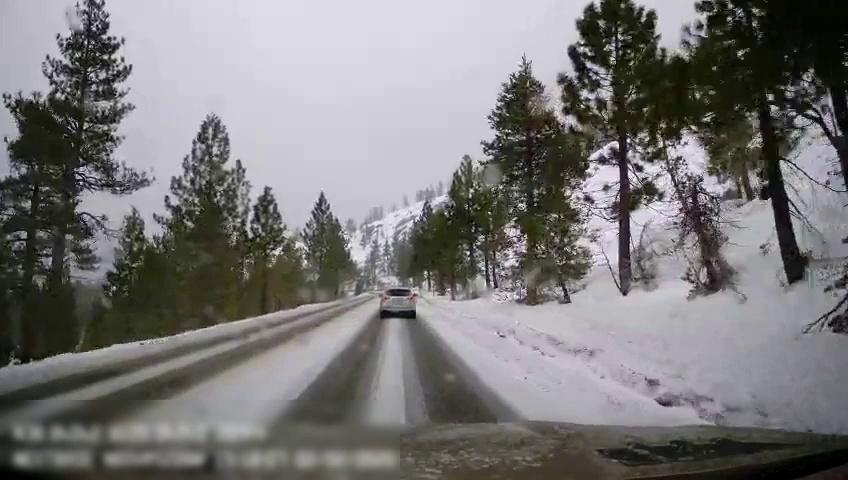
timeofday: Day
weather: Snowy
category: Drivable Space
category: Vehicles | Car